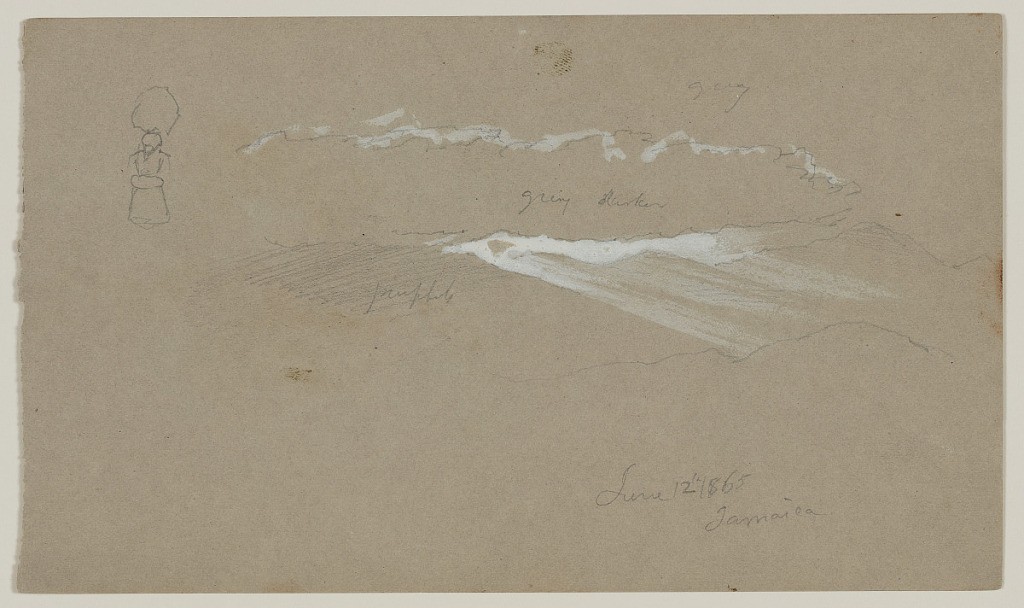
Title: Sunset, Jamaica
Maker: Frederic Edwin Church, American, 1826–1900
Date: June 12, 1865
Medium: Graphite and white gouache on gray wove paper
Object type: Drawing
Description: Landscape sketch showing a sunset over mountainous terrain in Jamaica, with a separate figure sketch. At center, a cloud blocks the sun, whose light illuminates the cloud's edges. Sunbeams burst across the rugged landscape through a gap between the cloud and the mountaintops, rendered in bright white gouache. At upper left, a separate, floating figure sketch of a woman carrying a pot on her head is included.